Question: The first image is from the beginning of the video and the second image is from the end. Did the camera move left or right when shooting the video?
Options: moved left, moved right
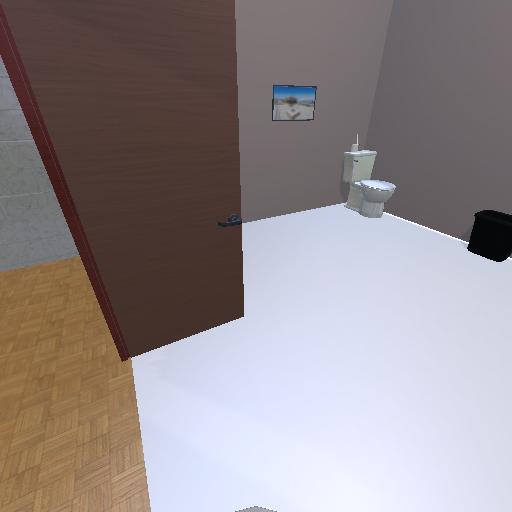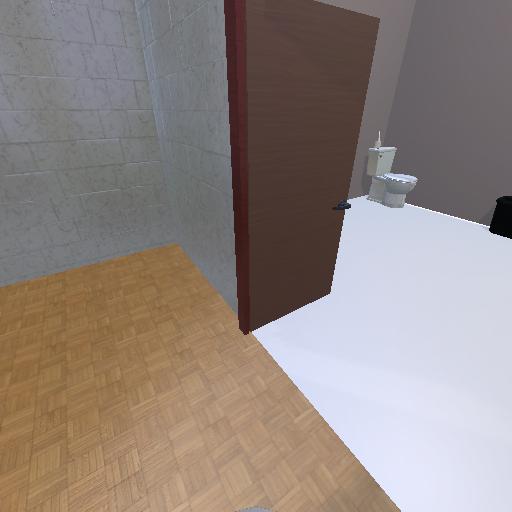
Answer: moved left